Aerial crown-view tile of a tropical tree (Barro Colorado Island, Panama), acquired 20240918:
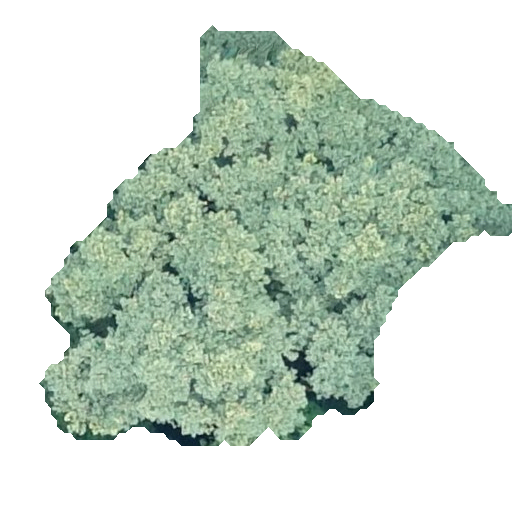
Species: Luehea seemannii
GBIF accepted scientific name: Luehea seemannii
Crown area: 181.854 m²